Field crop: tomato
Growth stage: 1
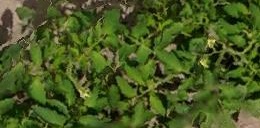
Species: tomato